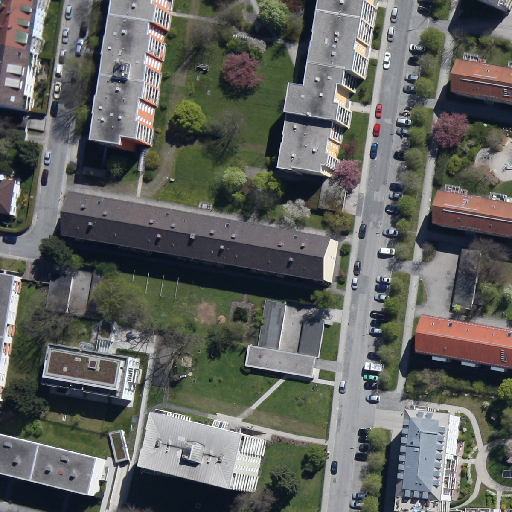
Referring expression: building along the road